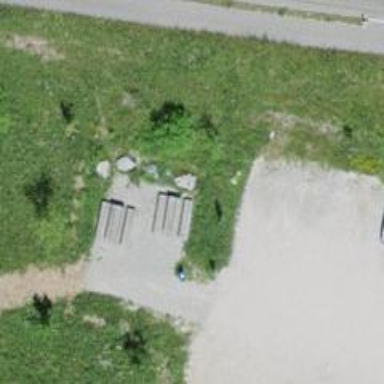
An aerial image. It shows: Picnic table located in leisure land area.